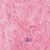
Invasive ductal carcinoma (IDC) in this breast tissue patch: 0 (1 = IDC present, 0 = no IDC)